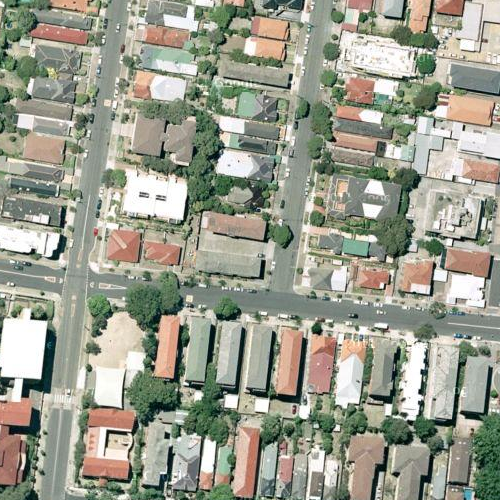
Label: sydney